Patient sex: M
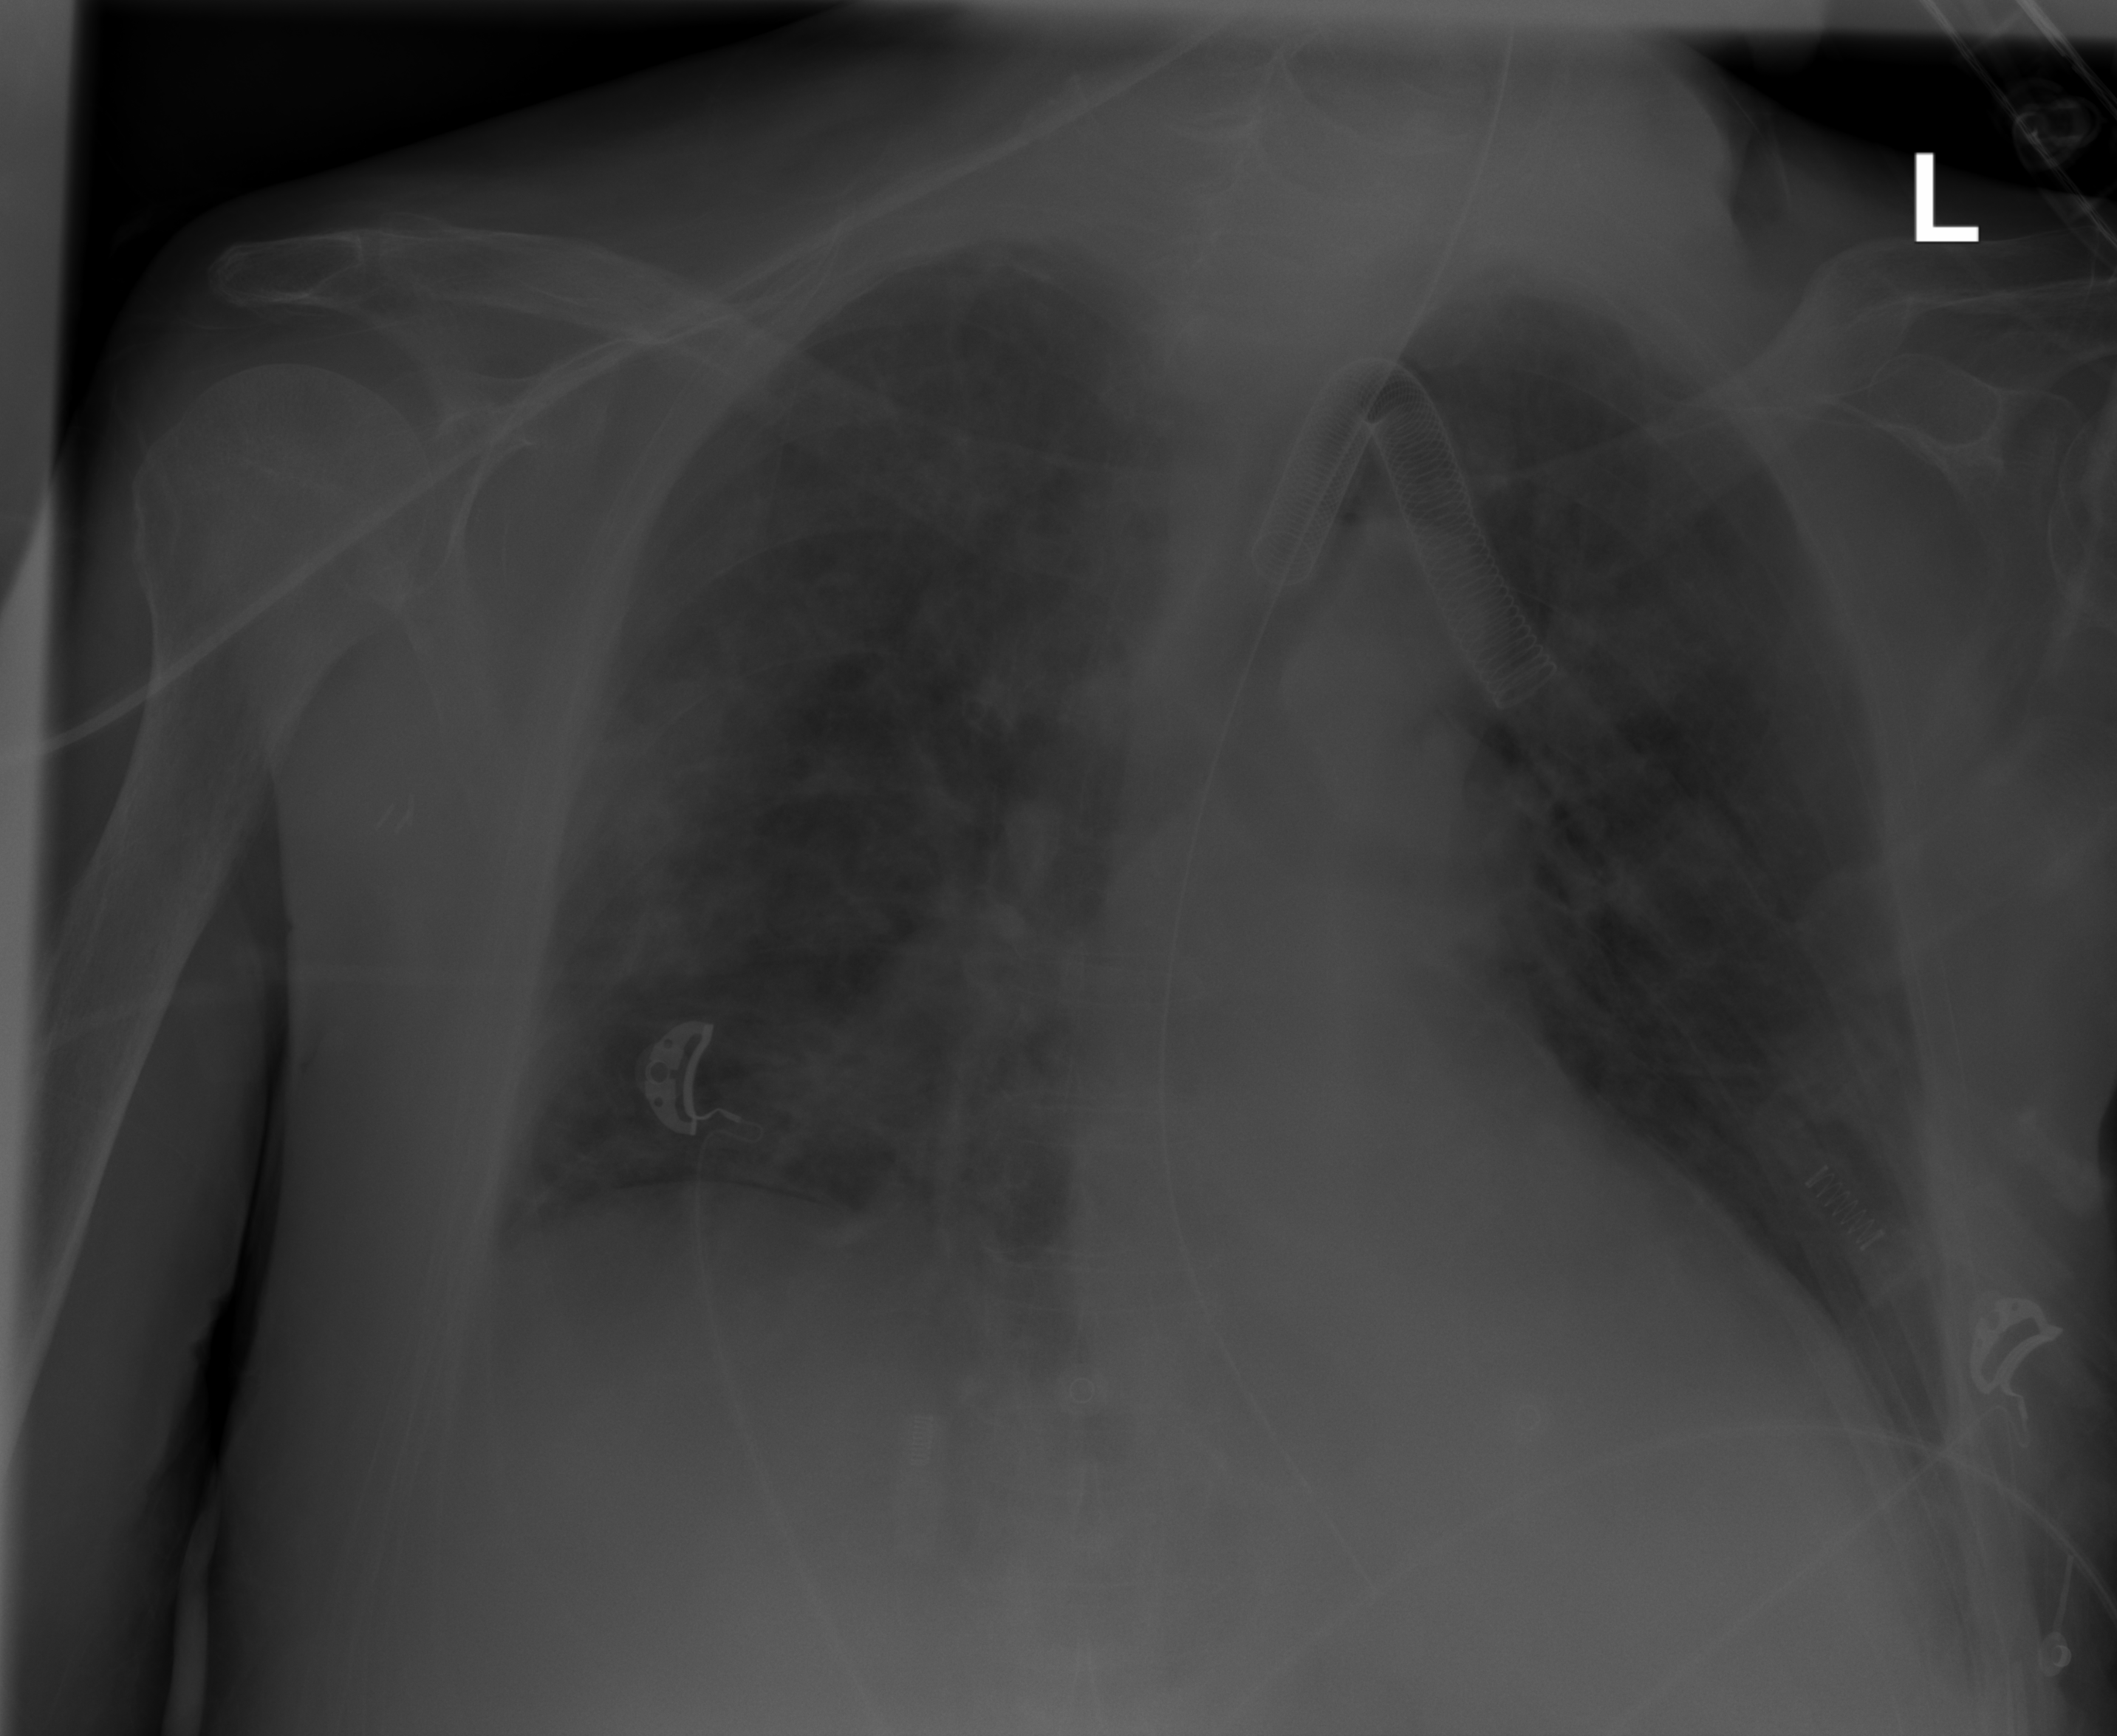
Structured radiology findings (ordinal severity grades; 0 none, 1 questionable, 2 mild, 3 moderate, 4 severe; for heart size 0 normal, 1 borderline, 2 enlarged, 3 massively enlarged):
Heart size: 2
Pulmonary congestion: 2
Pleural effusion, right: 0
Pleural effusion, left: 0
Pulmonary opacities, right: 2
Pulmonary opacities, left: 0
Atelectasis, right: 2
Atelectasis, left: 0